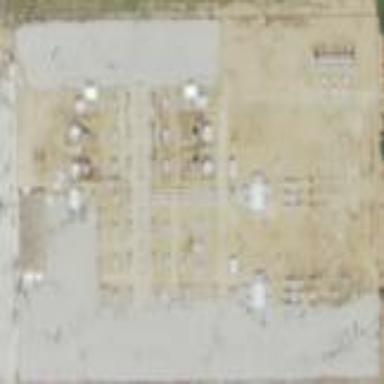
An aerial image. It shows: Industrial power substation enclosed by fence.